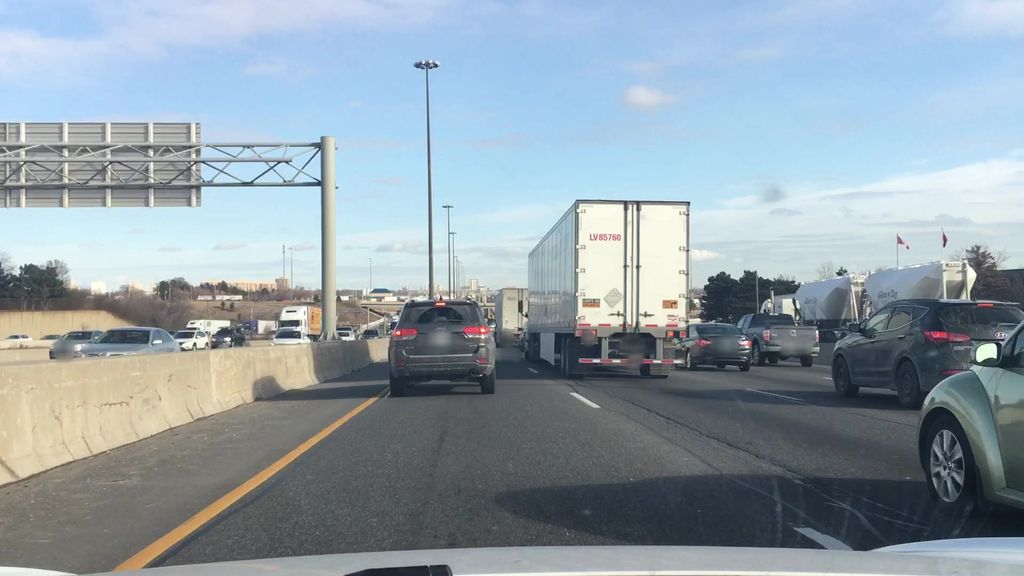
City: toronto